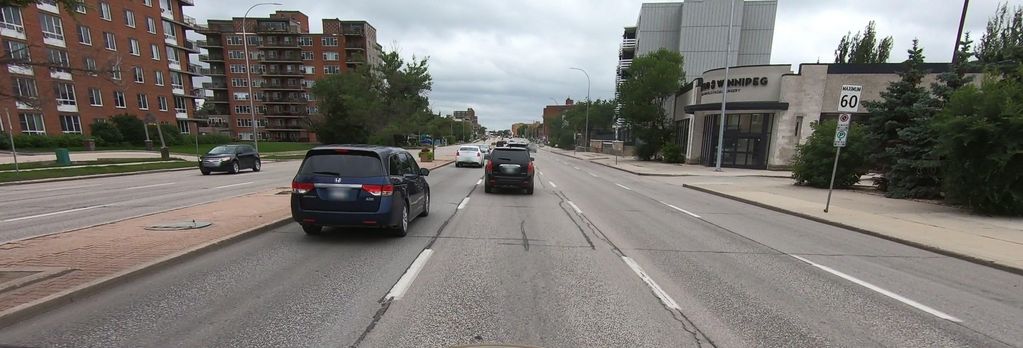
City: winnipeg